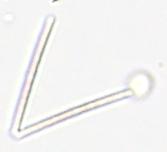
Label: Thalassionema